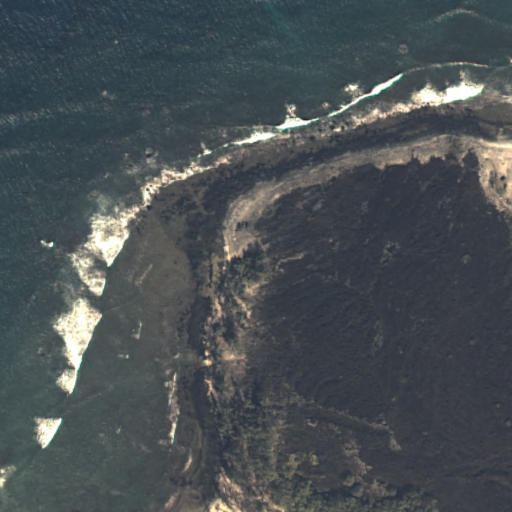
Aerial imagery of cape in Hawaii named Kawikohale Point containing only unknown